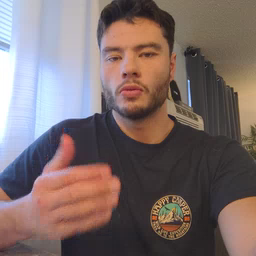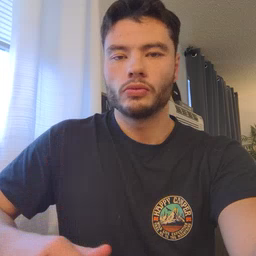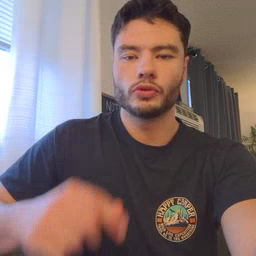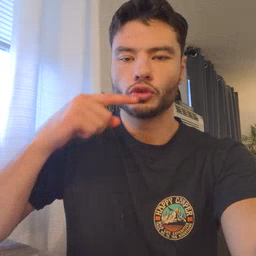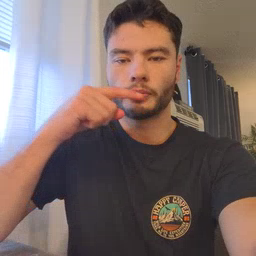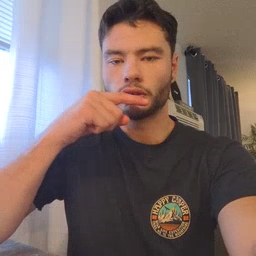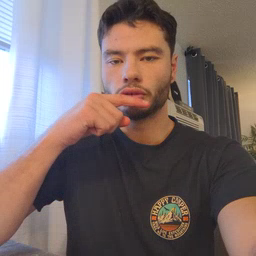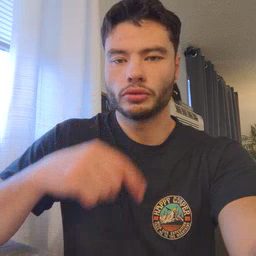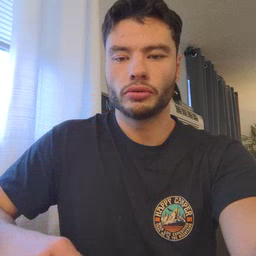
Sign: toothbrush